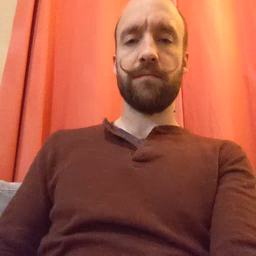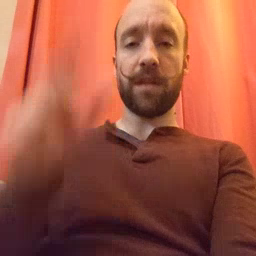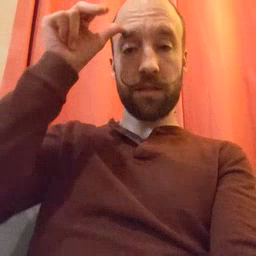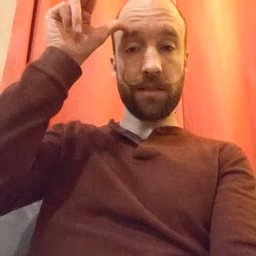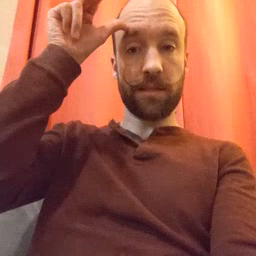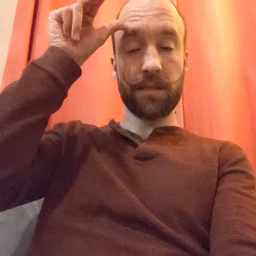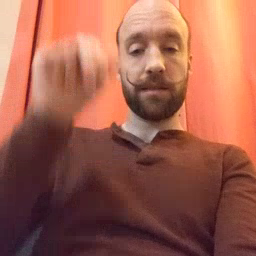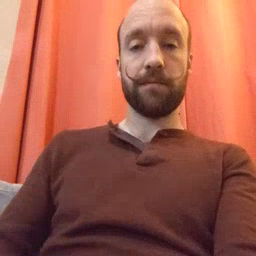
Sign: horse